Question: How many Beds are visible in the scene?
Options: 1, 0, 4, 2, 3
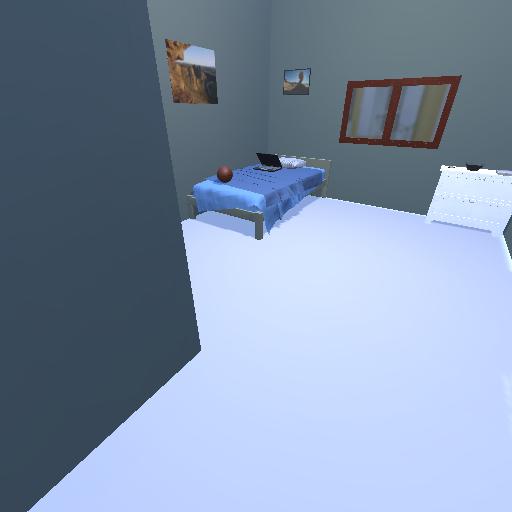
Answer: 1